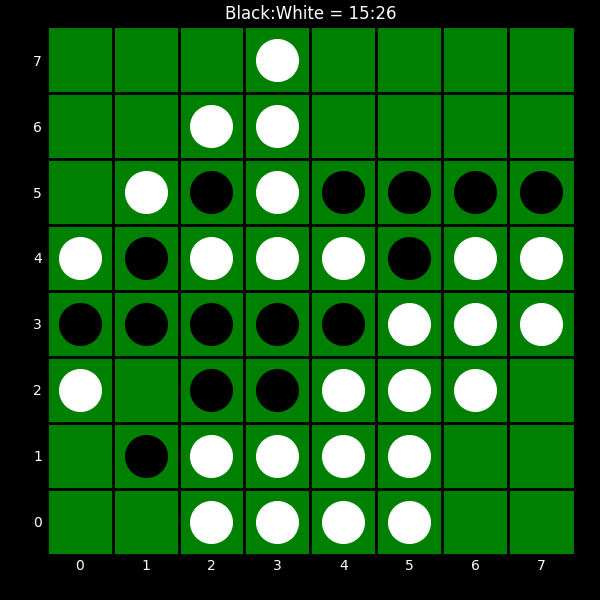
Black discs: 15
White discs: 26